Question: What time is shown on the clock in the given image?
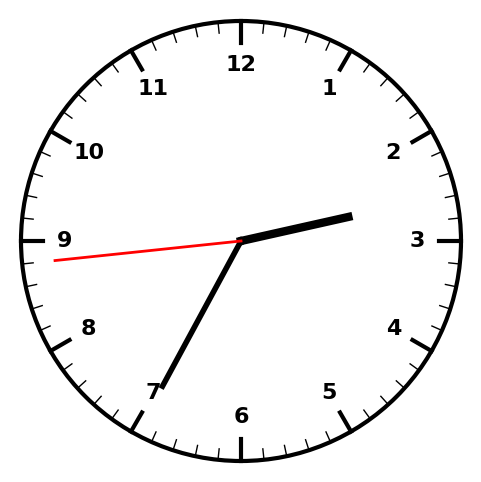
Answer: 02:34:44